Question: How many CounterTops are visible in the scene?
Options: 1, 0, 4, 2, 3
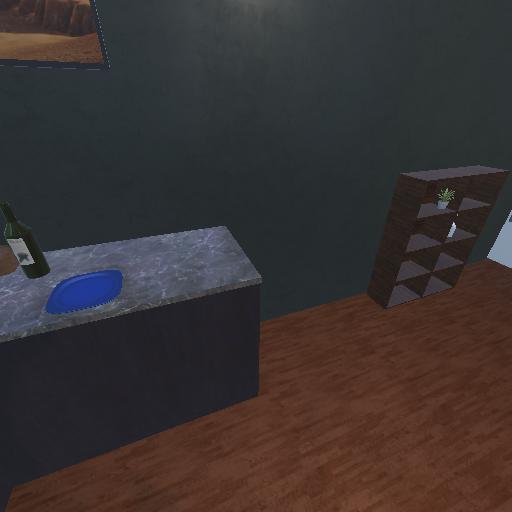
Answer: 1